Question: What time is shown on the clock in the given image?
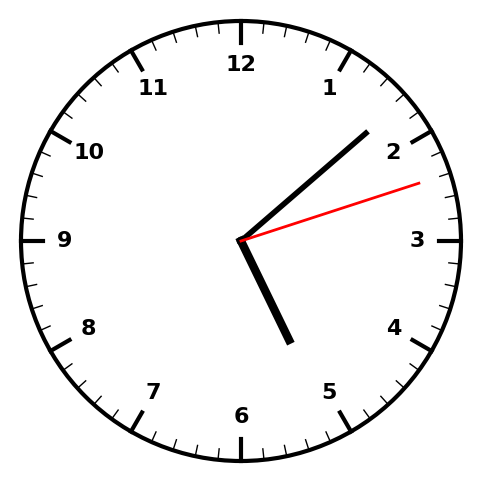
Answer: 05:08:12